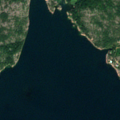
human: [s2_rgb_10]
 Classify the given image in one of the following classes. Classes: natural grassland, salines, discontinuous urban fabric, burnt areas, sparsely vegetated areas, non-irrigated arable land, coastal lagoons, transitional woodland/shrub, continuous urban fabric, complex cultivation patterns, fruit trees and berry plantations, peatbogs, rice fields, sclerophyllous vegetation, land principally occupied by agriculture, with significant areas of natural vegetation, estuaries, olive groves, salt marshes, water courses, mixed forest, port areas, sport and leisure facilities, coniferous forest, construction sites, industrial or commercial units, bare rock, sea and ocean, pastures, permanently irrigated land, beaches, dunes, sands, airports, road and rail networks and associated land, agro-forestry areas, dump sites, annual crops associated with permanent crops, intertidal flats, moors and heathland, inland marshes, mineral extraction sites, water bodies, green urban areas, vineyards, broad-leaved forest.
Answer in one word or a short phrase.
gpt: mixed forest, transitional woodland/shrub, sea and ocean